Field crop: maize
Growth stage: 1
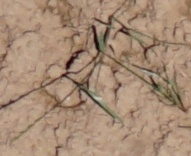
Species: lolium